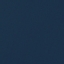
Land use / land cover class: SeaLake